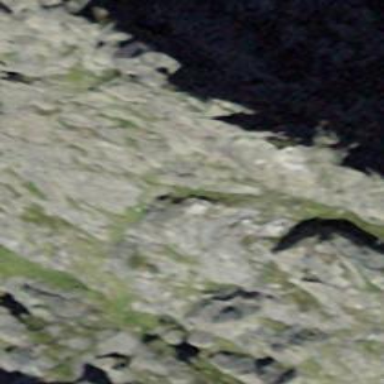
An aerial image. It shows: Natural cliff.